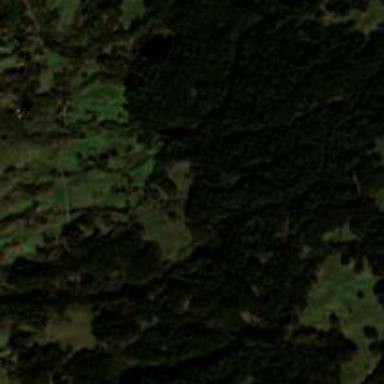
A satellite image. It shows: Forest area.